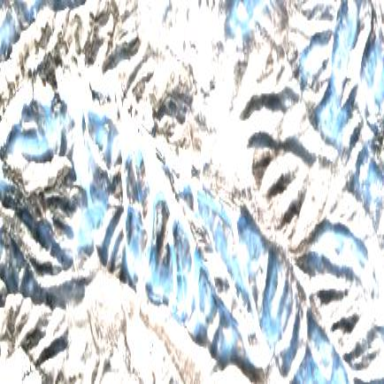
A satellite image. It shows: Area designated for winter sports.